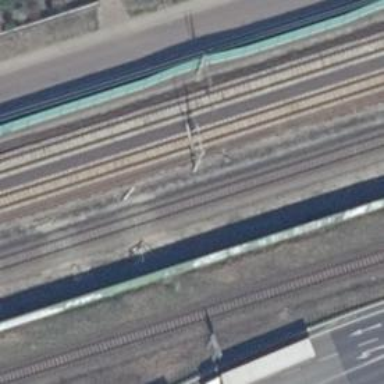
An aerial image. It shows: Rail track with contact line electrification. The track is ballastless.